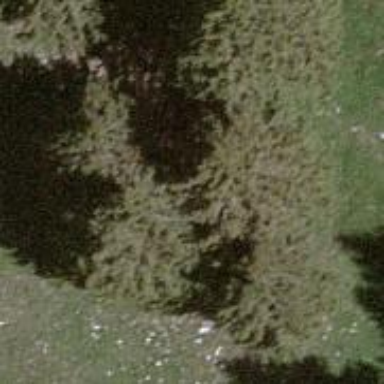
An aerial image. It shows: Single tag "natural: tree."